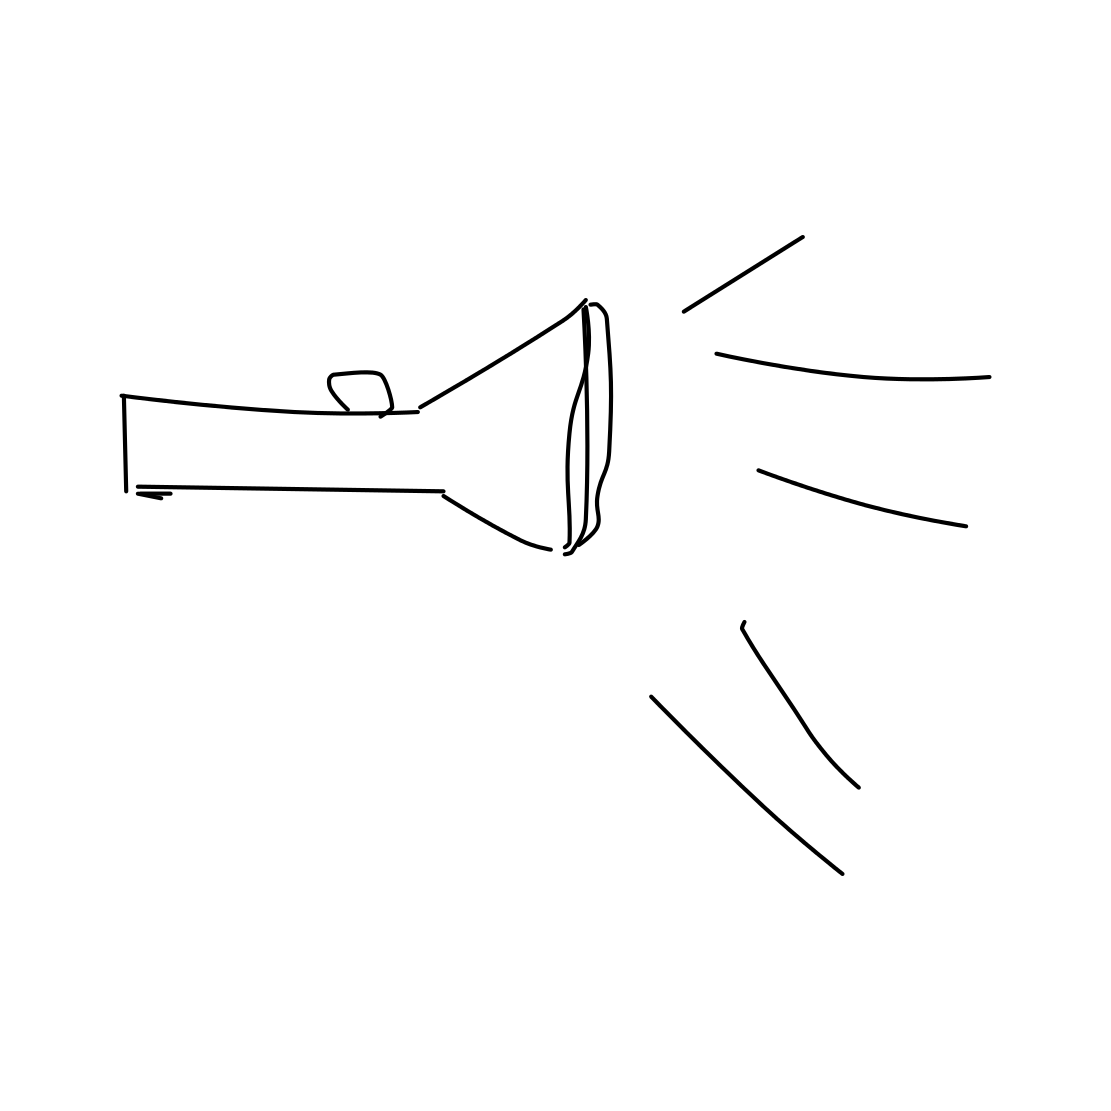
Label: flashlight